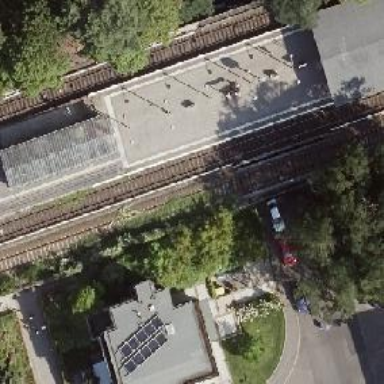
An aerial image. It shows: Close-up of railway platform edge.